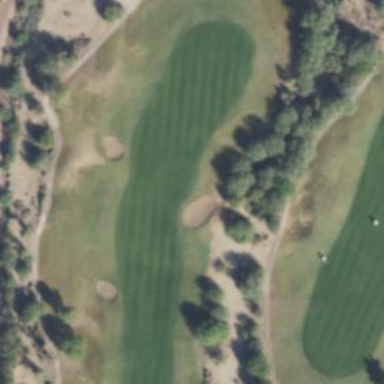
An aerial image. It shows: Golf hole.